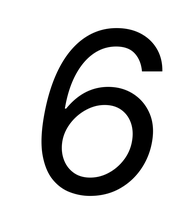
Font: Inter-Italic_Italic